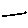
Label: line